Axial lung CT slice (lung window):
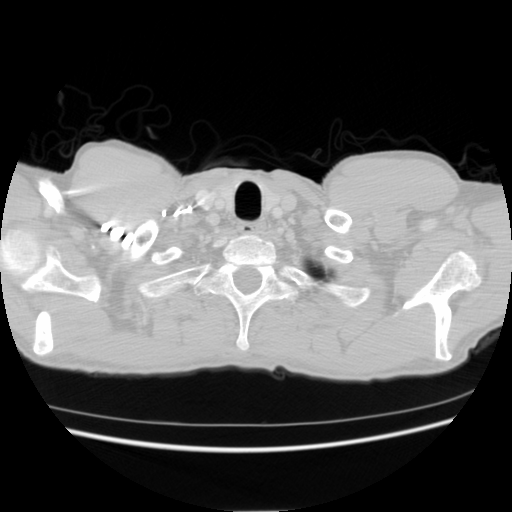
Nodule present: no